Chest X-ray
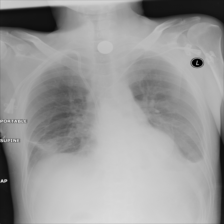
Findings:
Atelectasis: positive
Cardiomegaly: negative
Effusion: positive
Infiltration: negative
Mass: negative
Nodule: negative
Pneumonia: negative
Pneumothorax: negative
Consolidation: negative
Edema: negative
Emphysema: negative
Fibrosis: negative
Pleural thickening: negative
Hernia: negative